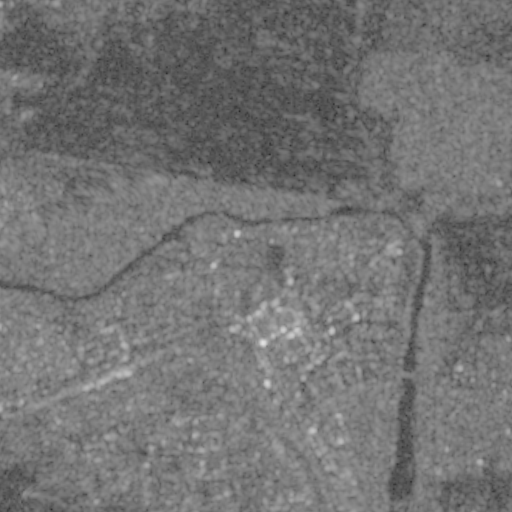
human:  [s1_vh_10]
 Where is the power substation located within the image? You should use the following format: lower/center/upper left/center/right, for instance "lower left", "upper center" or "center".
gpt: The power substation is located in the lower left of the image.
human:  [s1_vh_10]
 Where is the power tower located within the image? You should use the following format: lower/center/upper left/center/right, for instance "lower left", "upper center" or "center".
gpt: The power tower is located in the lower left of the image.
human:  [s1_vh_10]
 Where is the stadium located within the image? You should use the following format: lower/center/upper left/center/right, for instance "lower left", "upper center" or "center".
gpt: The stadium is located in the center of the image.
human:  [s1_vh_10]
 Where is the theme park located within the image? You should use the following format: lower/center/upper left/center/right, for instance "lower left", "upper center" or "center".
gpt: The theme park is located in the center of the image.
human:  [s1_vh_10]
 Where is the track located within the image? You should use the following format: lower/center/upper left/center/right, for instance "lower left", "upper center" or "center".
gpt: The track is located in the center of the image.
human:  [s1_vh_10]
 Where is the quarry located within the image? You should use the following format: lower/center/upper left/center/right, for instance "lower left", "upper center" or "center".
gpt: There is no quarry in the image.

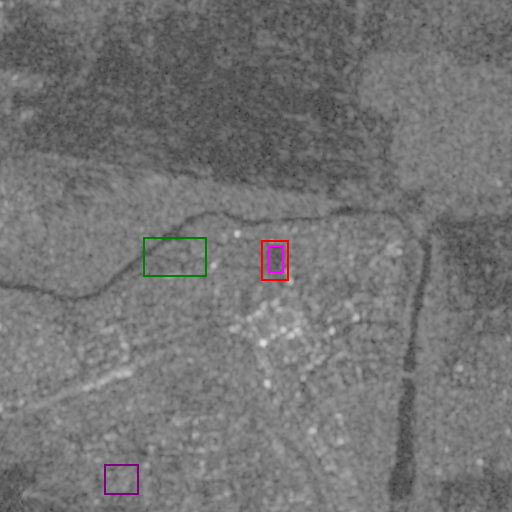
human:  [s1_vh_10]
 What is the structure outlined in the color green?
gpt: The structure outlined in green is a park.
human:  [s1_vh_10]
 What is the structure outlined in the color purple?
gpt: The structure outlined in purple is a power substation.
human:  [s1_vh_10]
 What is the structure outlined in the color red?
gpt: The structure outlined in red is a stadium.
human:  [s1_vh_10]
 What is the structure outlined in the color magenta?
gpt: The structure outlined in magenta is a track.
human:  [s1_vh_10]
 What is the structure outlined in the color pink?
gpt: There is no pink outline.